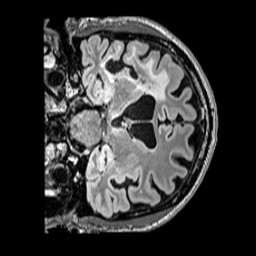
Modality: FLAIR
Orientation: coronal
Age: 56
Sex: male
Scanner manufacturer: siemens
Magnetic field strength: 3 T
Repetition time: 5 s
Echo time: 0.387 s